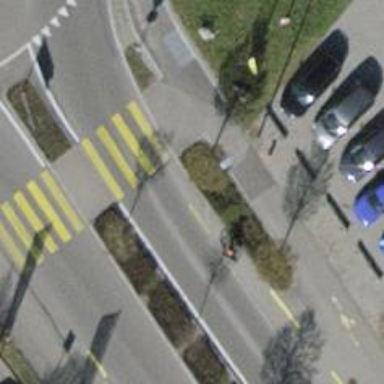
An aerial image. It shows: Asphalt road with primary highway designation. There is cycle track on the right side.